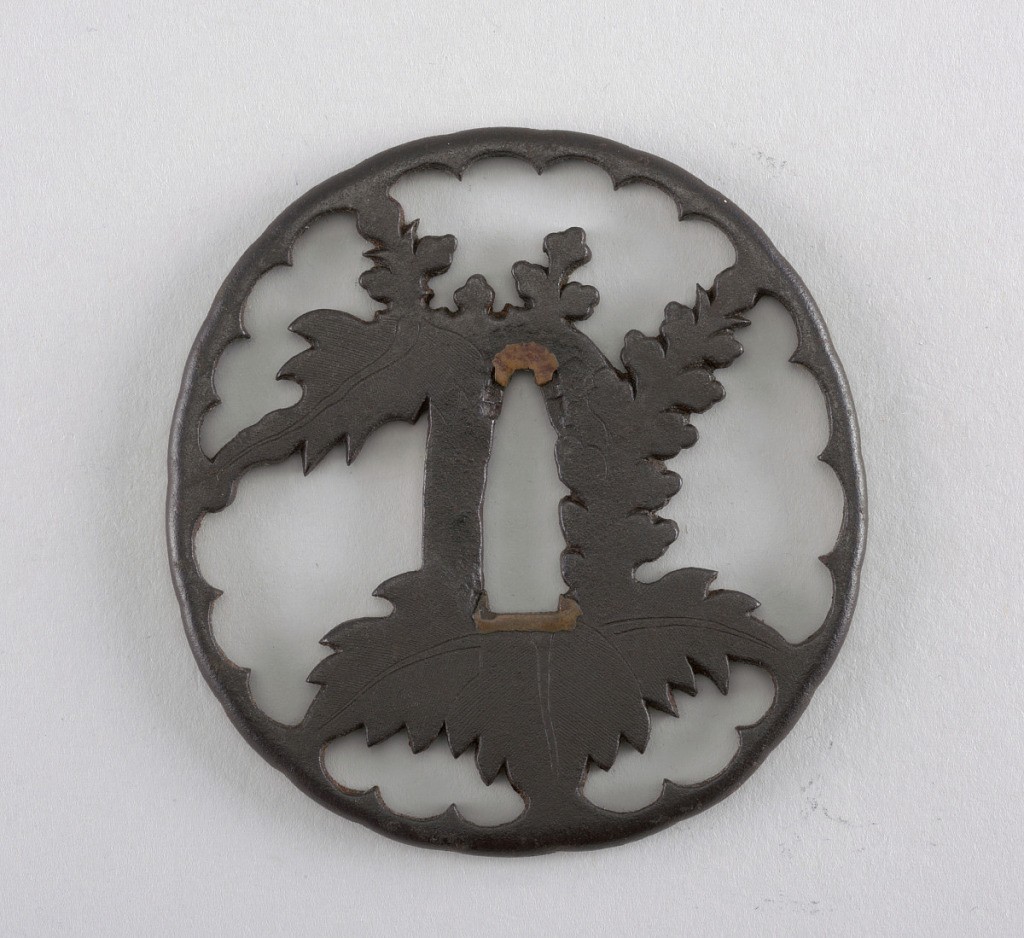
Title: Tsuba
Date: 17th century
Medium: Sentoku (alloy of copper, lead and zinc), shakudo (copper and gold alloy)
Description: The tsuba is round in shape with ji sukashi (positive design openwork) and hira maru bori (round brass carving) in the form of a kakiwaki (paulownia tree). The surface is migaki ji (smooth) with kebori (line carving). At the center is the nakago-ana, an opening through which the sword passes, with sekigane (plugs added to fit the tsuba to a sword) made of shakudo (a soft copper and gold alloy). The mimi (outer rim) is maru (round).